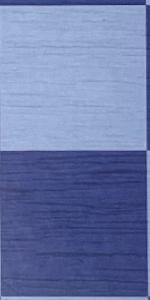
Label: Empty